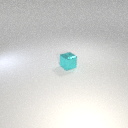
small cyan metal cube